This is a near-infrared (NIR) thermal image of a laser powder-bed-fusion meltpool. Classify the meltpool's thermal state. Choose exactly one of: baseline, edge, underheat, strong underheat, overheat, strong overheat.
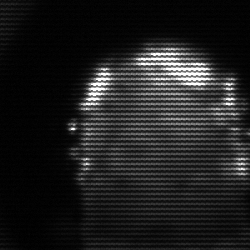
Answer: baseline